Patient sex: F
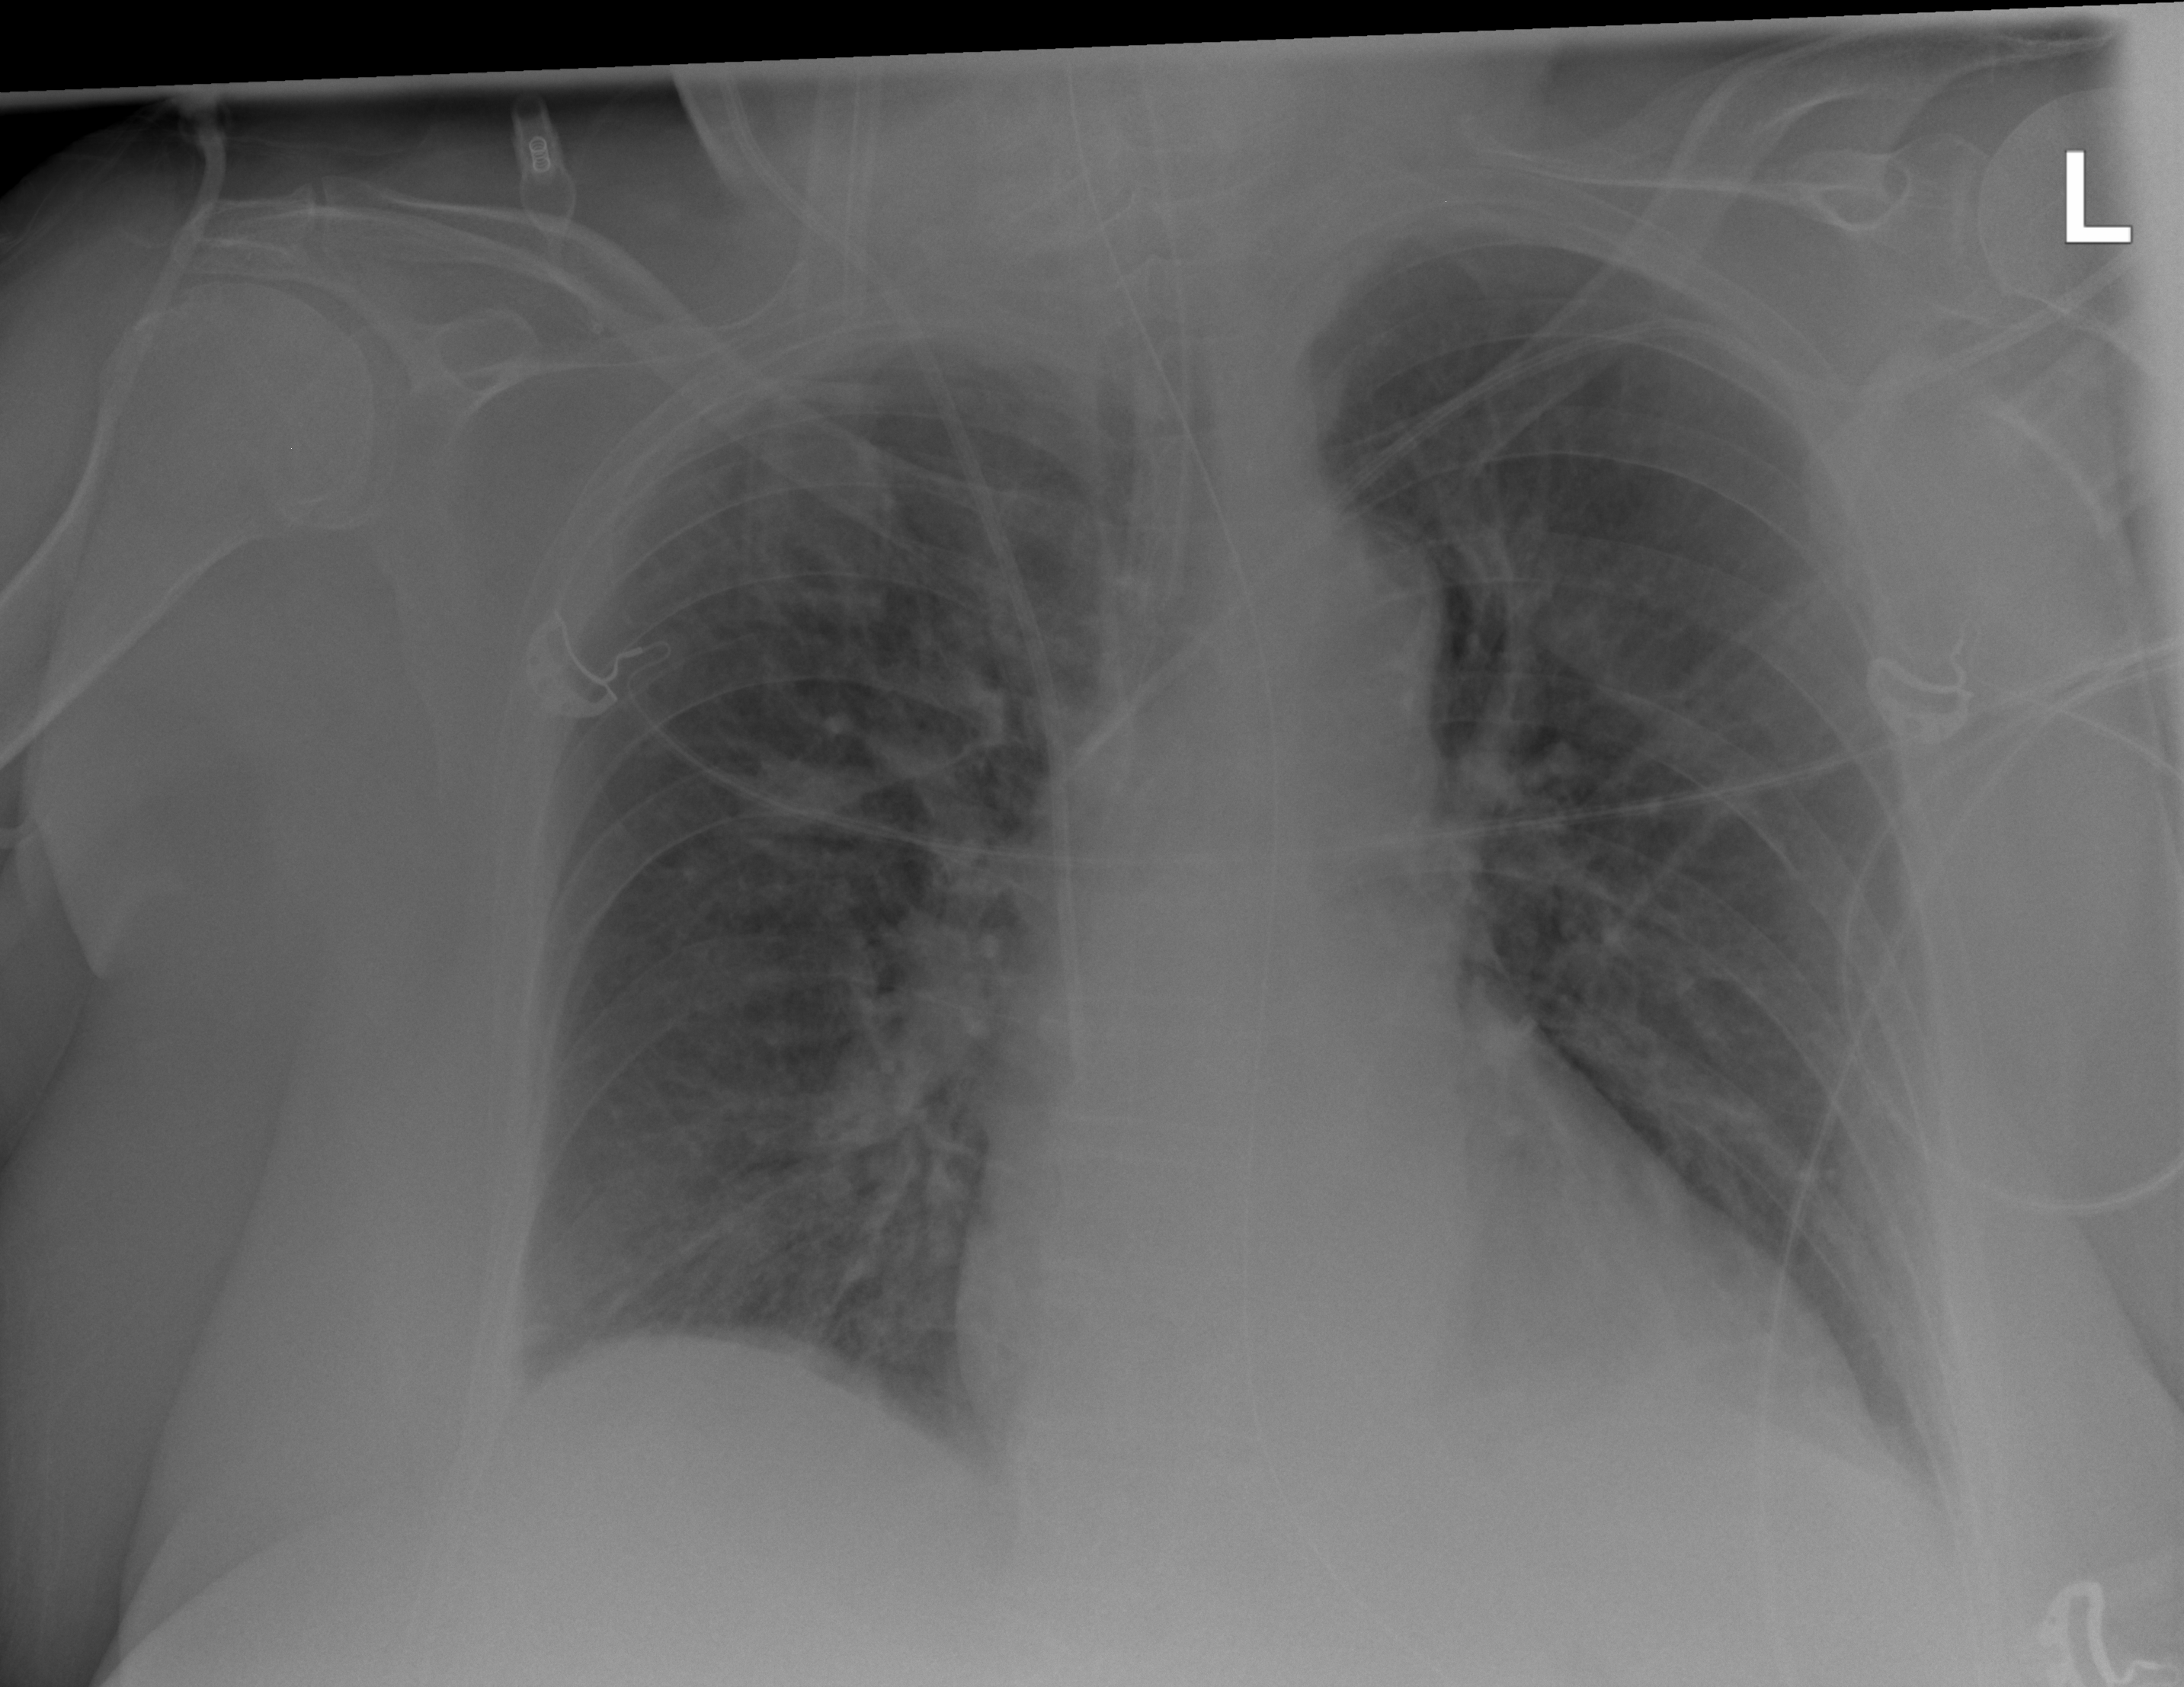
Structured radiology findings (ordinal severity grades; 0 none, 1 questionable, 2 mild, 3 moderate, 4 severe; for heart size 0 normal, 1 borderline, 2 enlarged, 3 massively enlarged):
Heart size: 2
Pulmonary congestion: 2
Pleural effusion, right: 0
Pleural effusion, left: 0
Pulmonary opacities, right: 2
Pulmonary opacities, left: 2
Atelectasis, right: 2
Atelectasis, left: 0